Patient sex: M
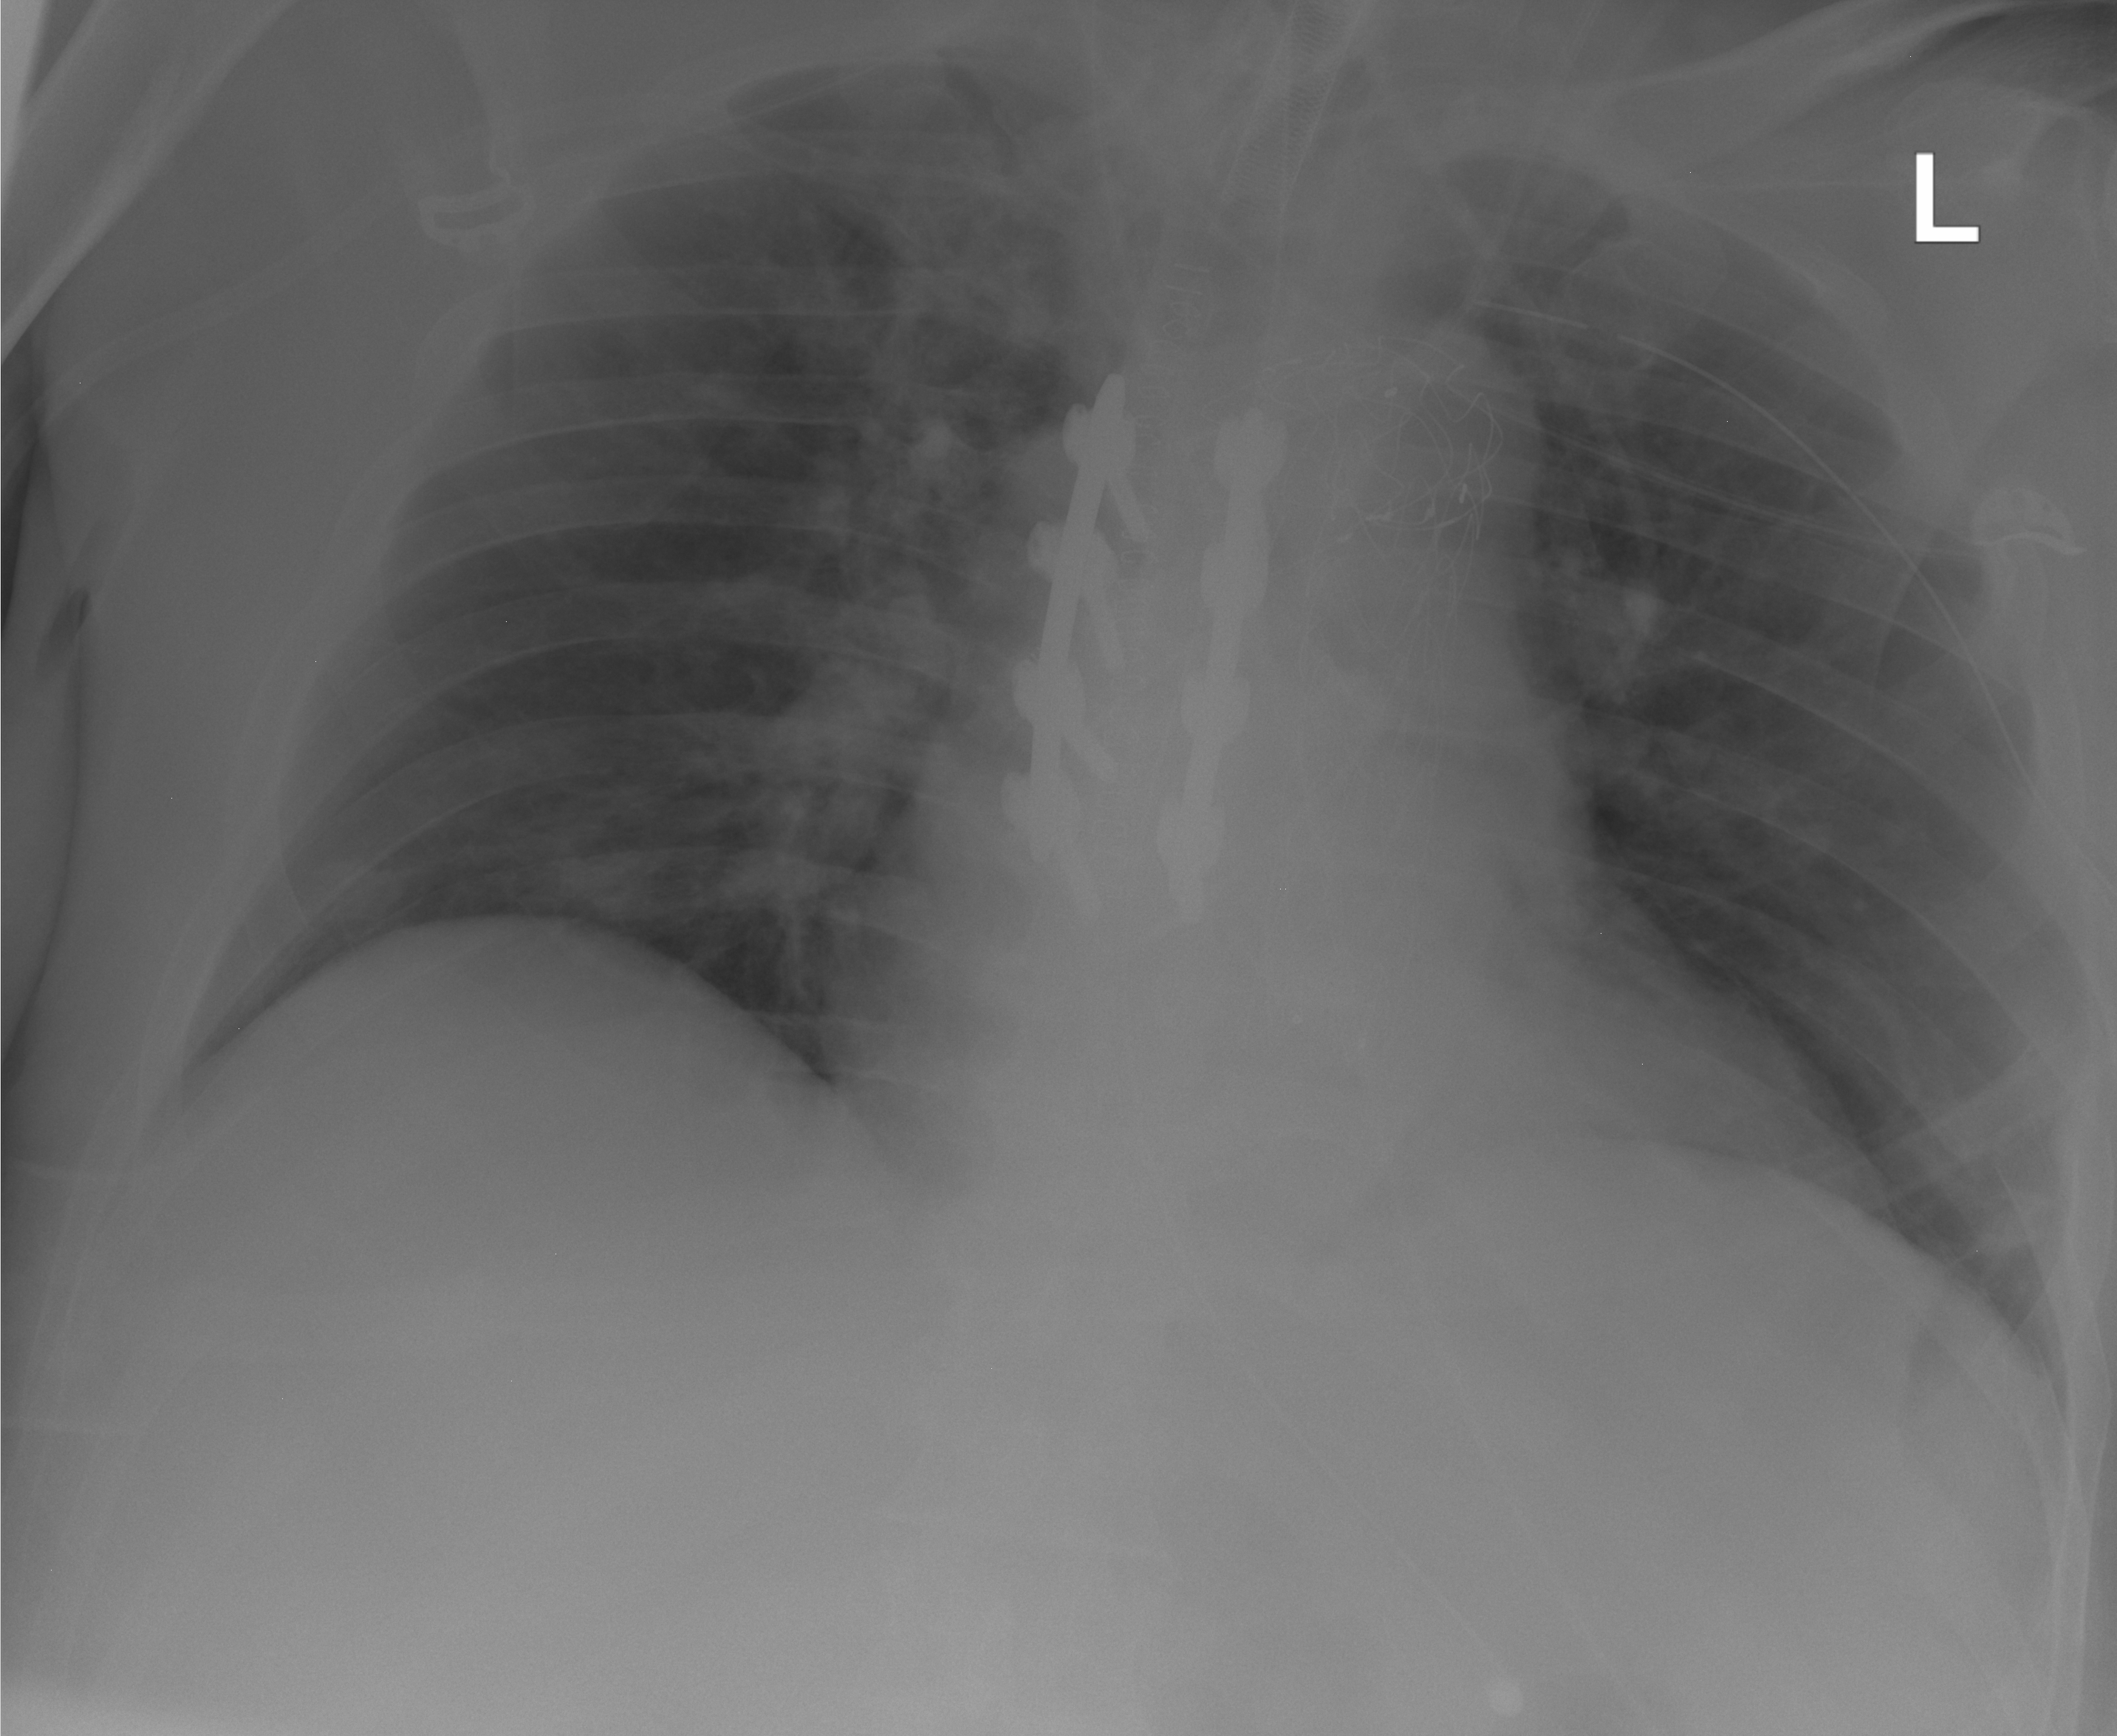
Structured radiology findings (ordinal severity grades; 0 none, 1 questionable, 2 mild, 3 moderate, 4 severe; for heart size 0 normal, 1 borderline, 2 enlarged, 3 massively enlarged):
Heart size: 2
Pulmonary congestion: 0
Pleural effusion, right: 0
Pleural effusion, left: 0
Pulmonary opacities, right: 0
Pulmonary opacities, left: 0
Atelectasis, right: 0
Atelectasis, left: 2